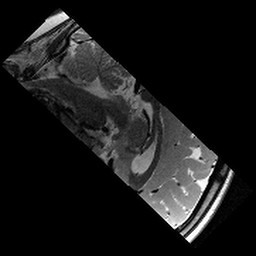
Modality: T2w
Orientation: sagittal
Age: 10
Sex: female
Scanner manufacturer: siemens
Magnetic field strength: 3 T
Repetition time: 9.23 s
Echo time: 0.067 s